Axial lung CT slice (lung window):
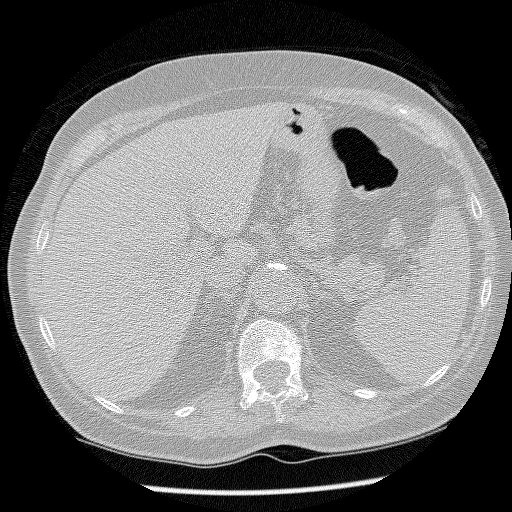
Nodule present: no